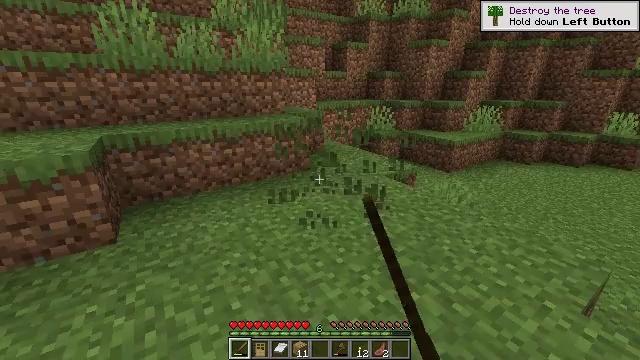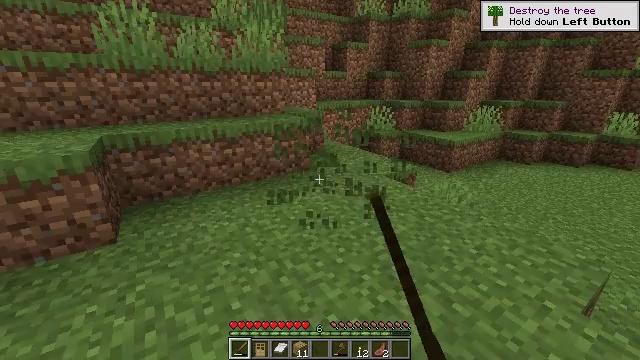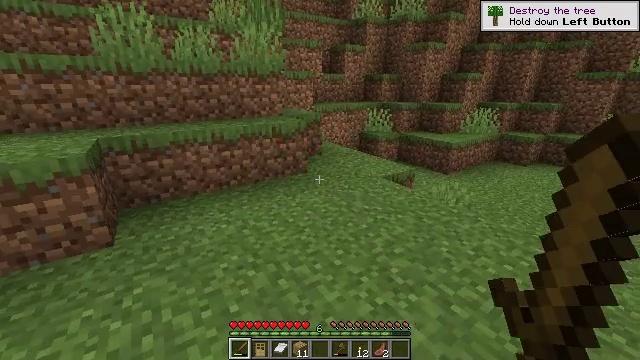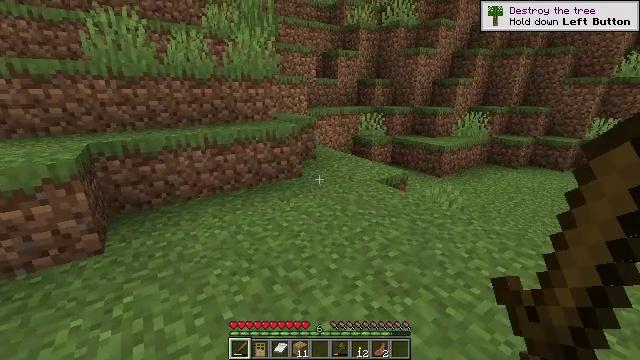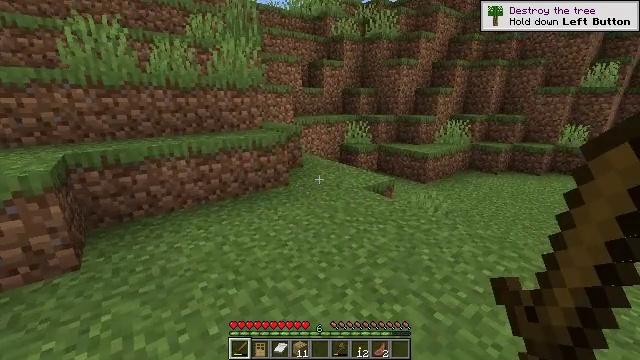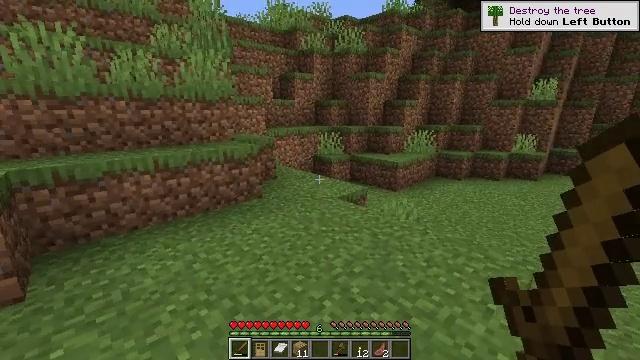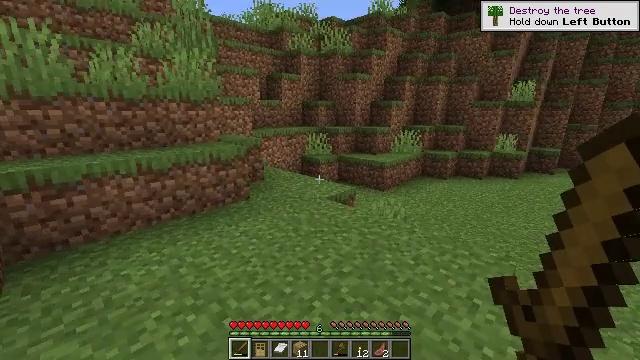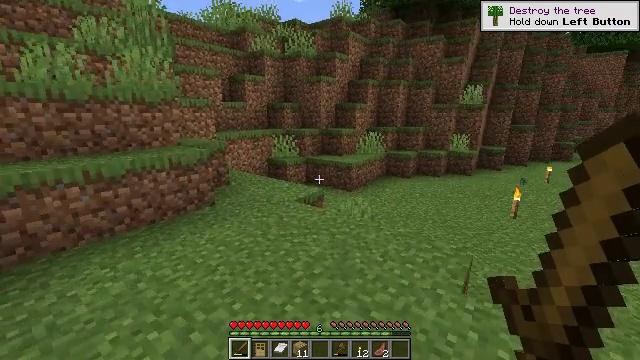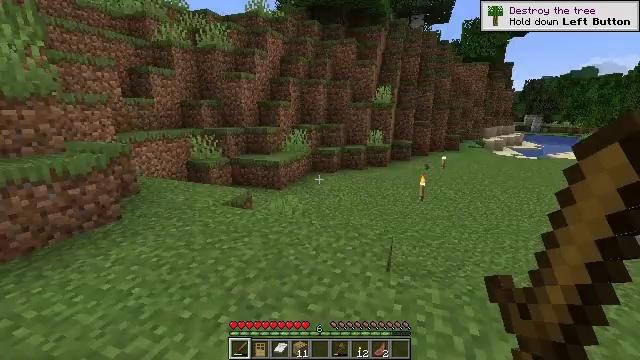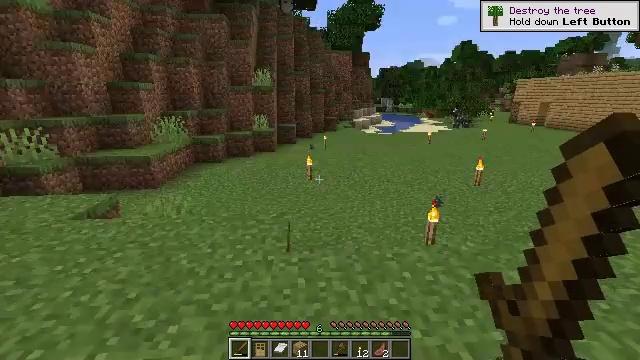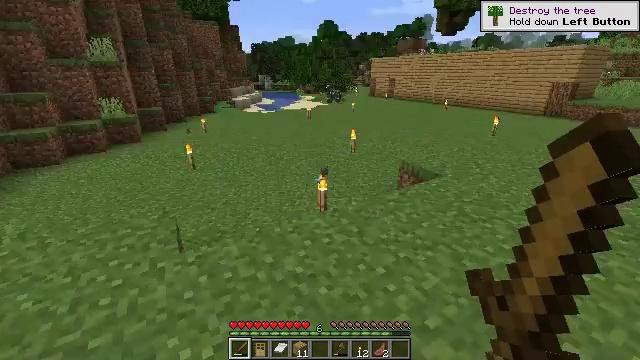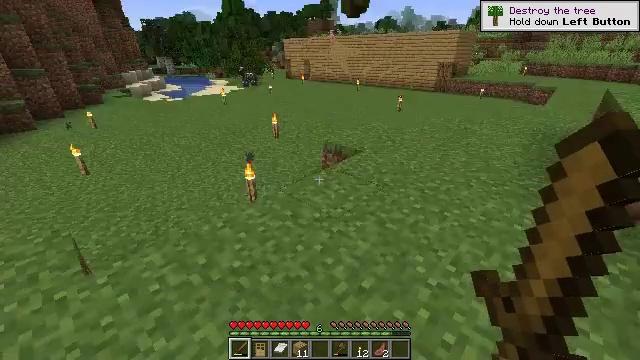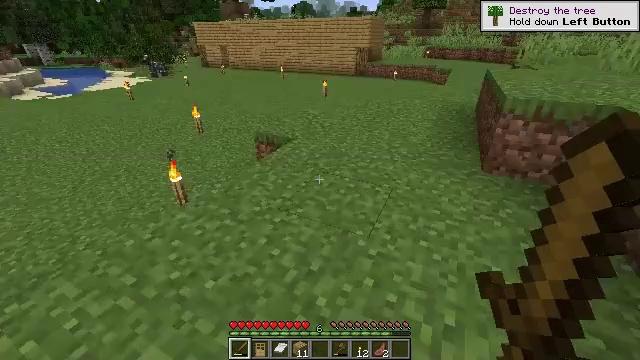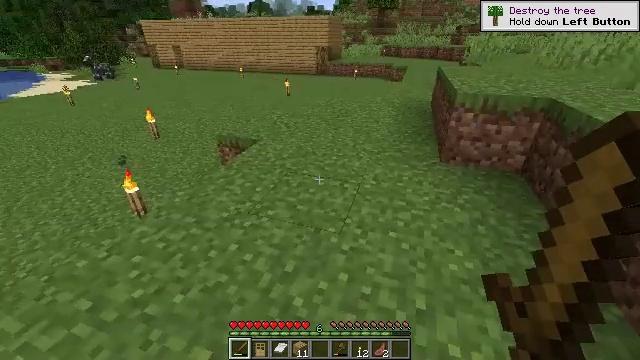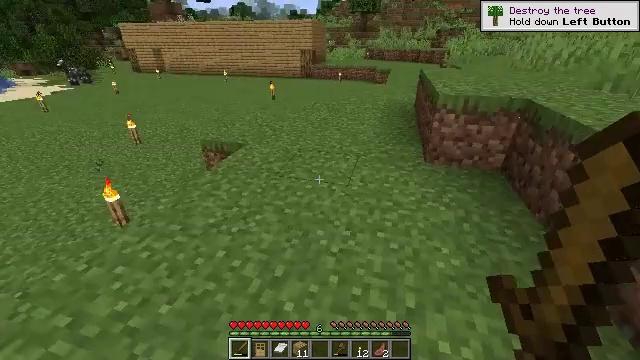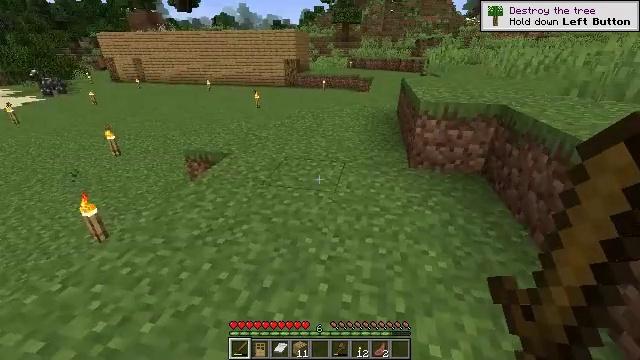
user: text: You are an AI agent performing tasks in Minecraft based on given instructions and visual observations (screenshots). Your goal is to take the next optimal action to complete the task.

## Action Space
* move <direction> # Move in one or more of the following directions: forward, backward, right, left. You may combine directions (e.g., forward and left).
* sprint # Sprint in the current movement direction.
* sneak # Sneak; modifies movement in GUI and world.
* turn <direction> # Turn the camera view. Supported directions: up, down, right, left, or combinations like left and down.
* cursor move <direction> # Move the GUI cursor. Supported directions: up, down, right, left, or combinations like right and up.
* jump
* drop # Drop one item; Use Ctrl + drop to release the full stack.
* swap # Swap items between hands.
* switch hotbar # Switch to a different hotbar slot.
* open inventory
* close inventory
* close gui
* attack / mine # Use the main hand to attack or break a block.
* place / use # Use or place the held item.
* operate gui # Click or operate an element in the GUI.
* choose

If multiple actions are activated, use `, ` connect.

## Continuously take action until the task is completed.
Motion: motion action
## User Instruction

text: Gather grass block for landscaping.
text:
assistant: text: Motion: no_op
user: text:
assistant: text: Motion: no_op
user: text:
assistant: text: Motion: turn right
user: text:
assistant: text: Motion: turn right and up
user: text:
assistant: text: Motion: turn right and up
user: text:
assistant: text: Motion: turn right
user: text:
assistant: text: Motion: turn right
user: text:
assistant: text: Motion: turn right
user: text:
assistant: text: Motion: turn right and down
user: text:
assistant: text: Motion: turn right and down
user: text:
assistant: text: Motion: turn right and down
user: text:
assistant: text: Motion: turn right and down
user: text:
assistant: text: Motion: turn right
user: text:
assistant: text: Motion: turn right
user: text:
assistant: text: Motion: turn right and up
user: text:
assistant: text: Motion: turn right and up
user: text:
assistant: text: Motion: turn right and up
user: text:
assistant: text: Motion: turn right and up
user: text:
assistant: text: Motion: turn right and up
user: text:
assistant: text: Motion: no_op
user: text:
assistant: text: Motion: no_op
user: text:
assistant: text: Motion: no_op
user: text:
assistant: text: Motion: no_op
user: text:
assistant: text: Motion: no_op
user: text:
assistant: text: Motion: turn right and down
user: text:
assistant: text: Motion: no_op
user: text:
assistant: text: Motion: no_op
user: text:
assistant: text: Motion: turn down
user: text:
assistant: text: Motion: turn down
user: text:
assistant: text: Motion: turn right and down